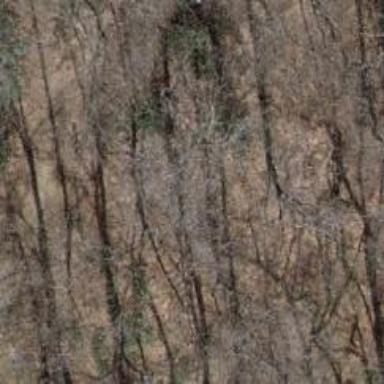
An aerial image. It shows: Path on the ground.